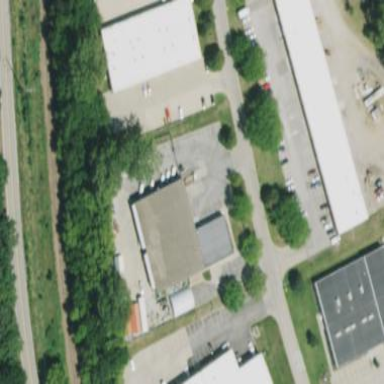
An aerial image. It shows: Industrial building.